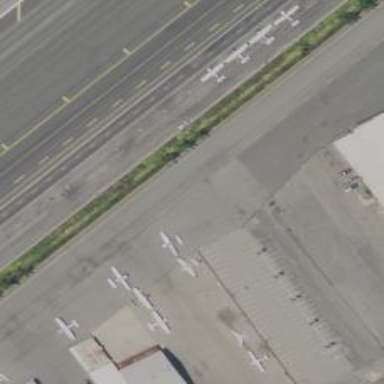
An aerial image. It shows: Image of taxiway at airport.